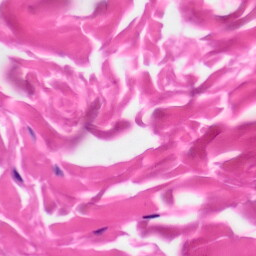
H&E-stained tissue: Skin